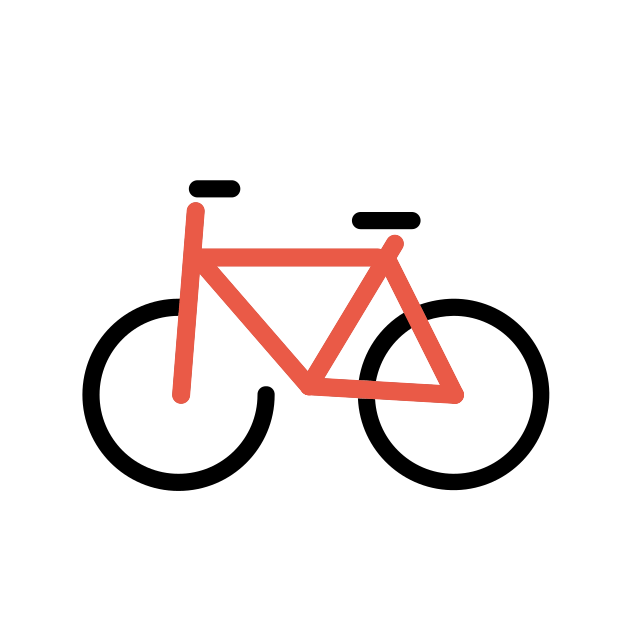
bicycle